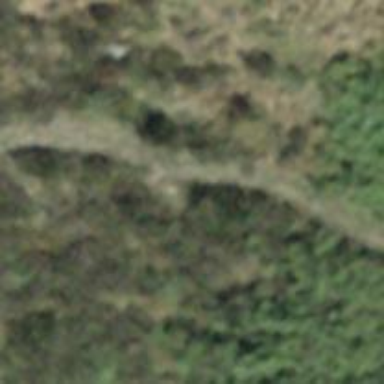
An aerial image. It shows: Path.